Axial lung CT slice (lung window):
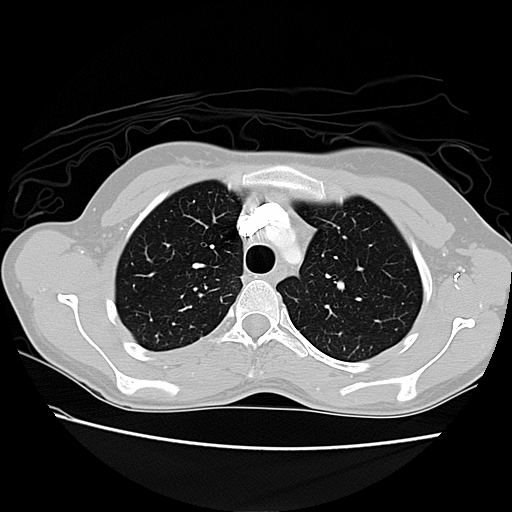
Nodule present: no